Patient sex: M
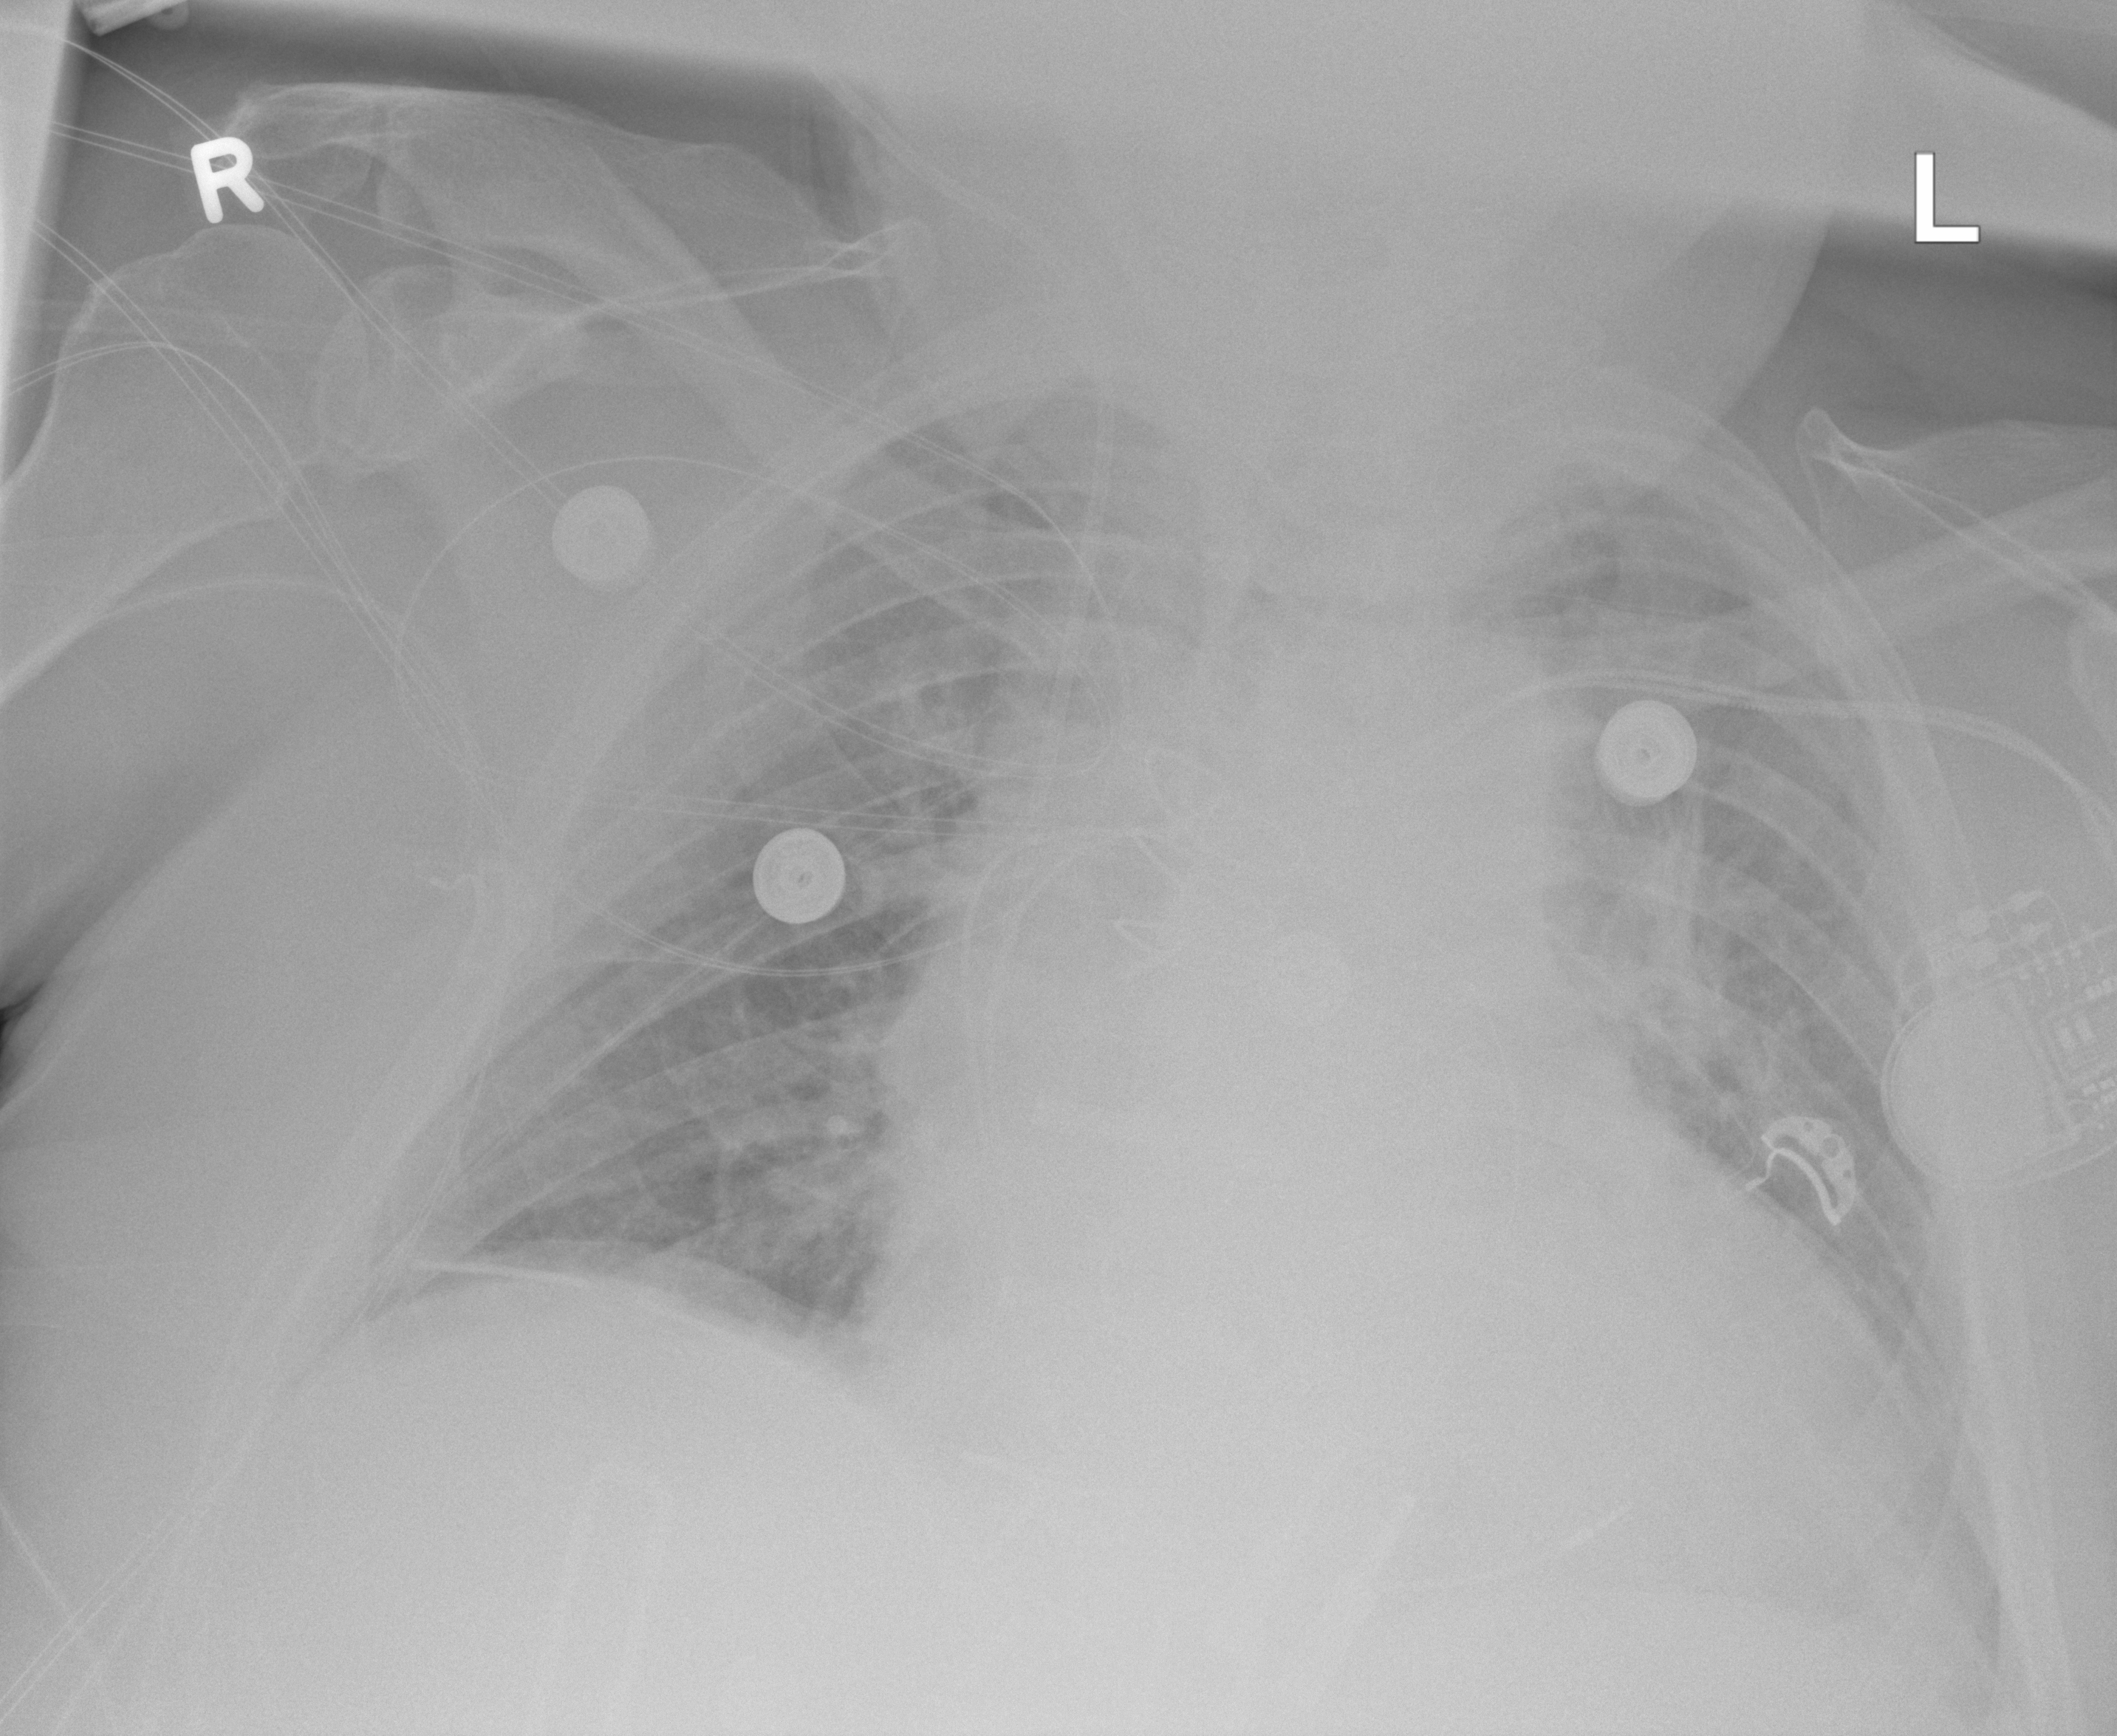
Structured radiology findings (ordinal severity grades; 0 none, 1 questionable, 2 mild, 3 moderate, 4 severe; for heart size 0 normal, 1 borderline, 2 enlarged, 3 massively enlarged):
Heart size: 2
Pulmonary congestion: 1
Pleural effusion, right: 1
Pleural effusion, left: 2
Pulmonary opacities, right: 0
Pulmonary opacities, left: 2
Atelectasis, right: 2
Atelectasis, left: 2